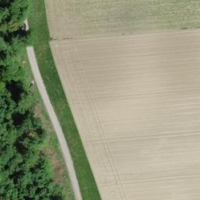
EUNIS habitat code: 52
Species observed at this site:
Prunus padus